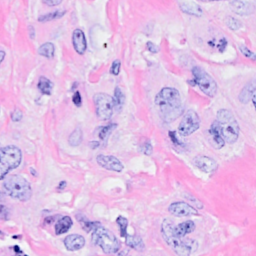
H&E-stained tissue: Breast